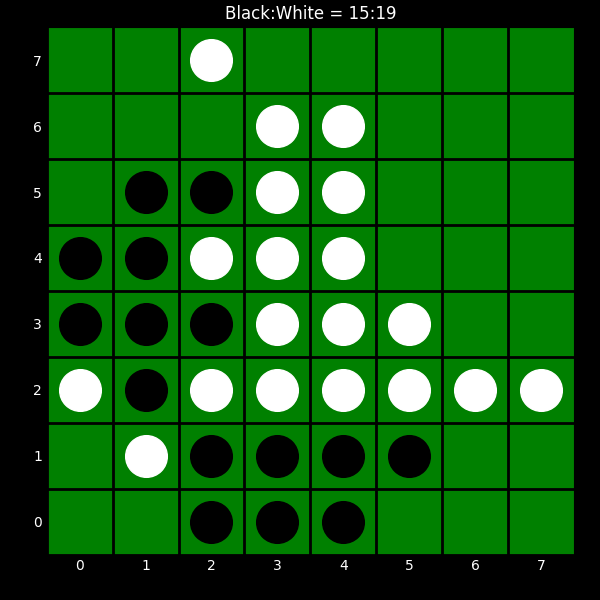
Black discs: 15
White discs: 19